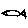
Label: fish